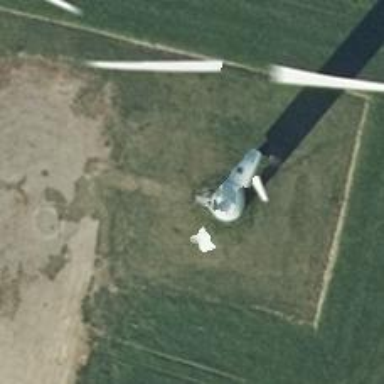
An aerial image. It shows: Wind turbine generator made by Vestas. The generator utilizes wind as its power source and belongs to the horizontal axis type.